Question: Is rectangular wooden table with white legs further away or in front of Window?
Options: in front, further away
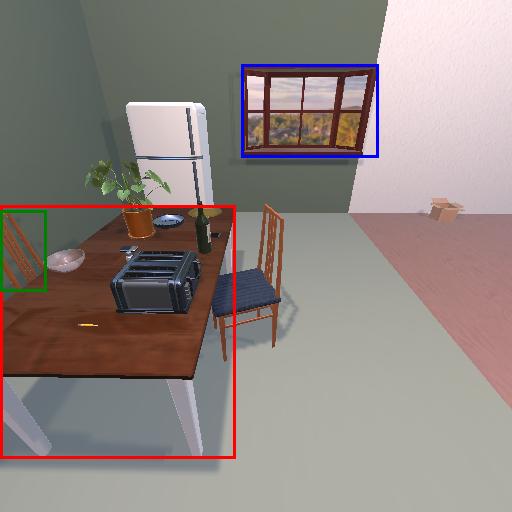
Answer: in front